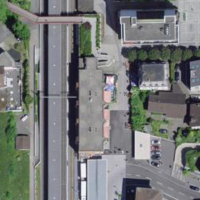
EUNIS habitat code: 54
Species observed at this site:
Dipsacus fullonum
Cotinus coggygria
Passer domesticus
Periparus ater